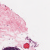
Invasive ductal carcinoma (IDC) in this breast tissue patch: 0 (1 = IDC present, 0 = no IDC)